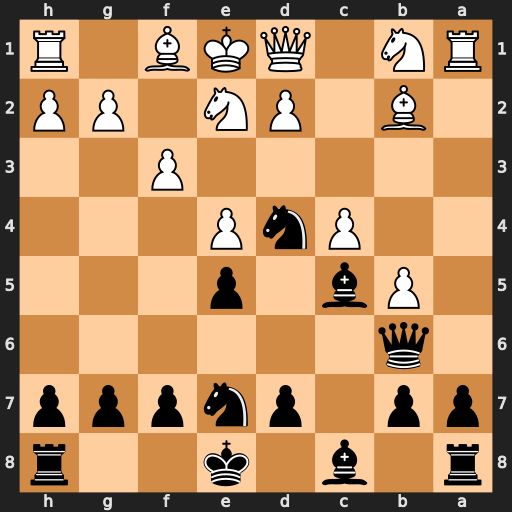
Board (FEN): r1b1k2r/pp1pnppp/1q6/1Pb1p3/2PnP3/5P2/1B1PN1PP/RN1QKB1R
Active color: b
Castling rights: KQkq
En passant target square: -
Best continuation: Nxf3+ gxf3 Bf2#